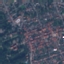
Land use / land cover: Residential